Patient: sex M, age 74
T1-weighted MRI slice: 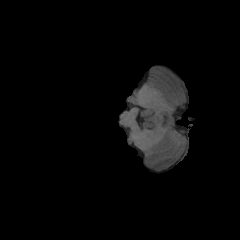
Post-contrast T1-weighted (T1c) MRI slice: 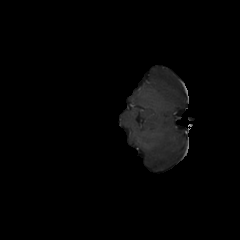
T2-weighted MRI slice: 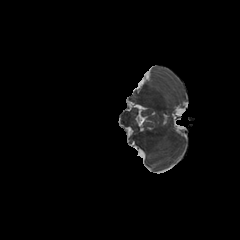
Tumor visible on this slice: no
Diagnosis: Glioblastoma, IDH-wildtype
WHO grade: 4